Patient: sex M, age 37
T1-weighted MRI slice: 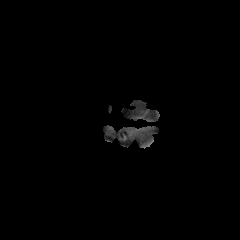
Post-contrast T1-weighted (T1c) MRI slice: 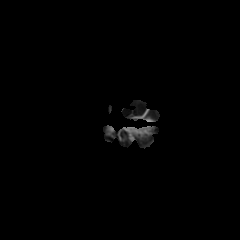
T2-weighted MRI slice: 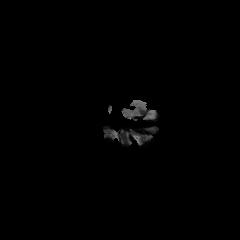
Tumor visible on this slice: no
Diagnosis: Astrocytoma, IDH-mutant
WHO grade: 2